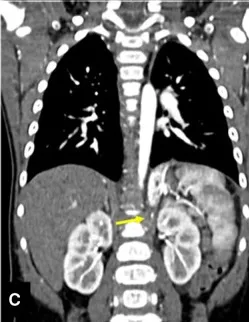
CT scans of presented cases. (C) CT scan Case 3. Solid intradiafragmatic mass with regular margins (3.3 cm x 1.5 cm x 2.9 cm). Arrow: systemic arterial supply with arteries from the celiac trunk.
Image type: radiology (ct)